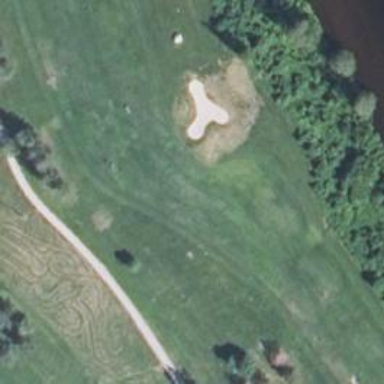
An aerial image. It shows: Golf hole.